Milling tool wear sample.
Tool blade image: 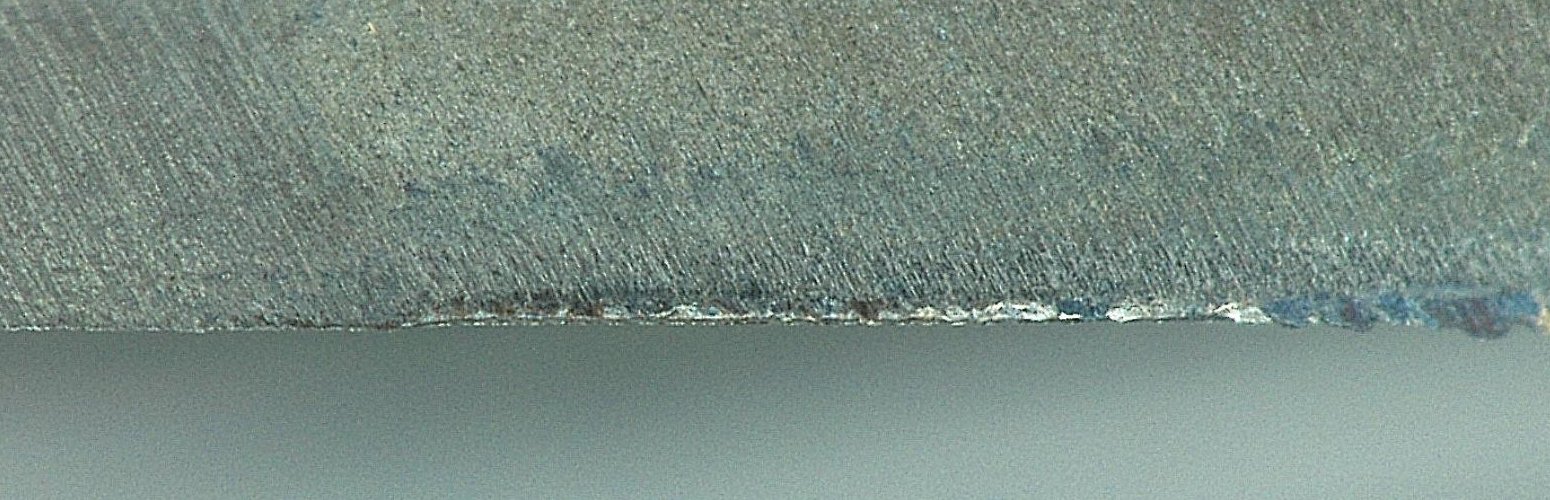
Chip image: 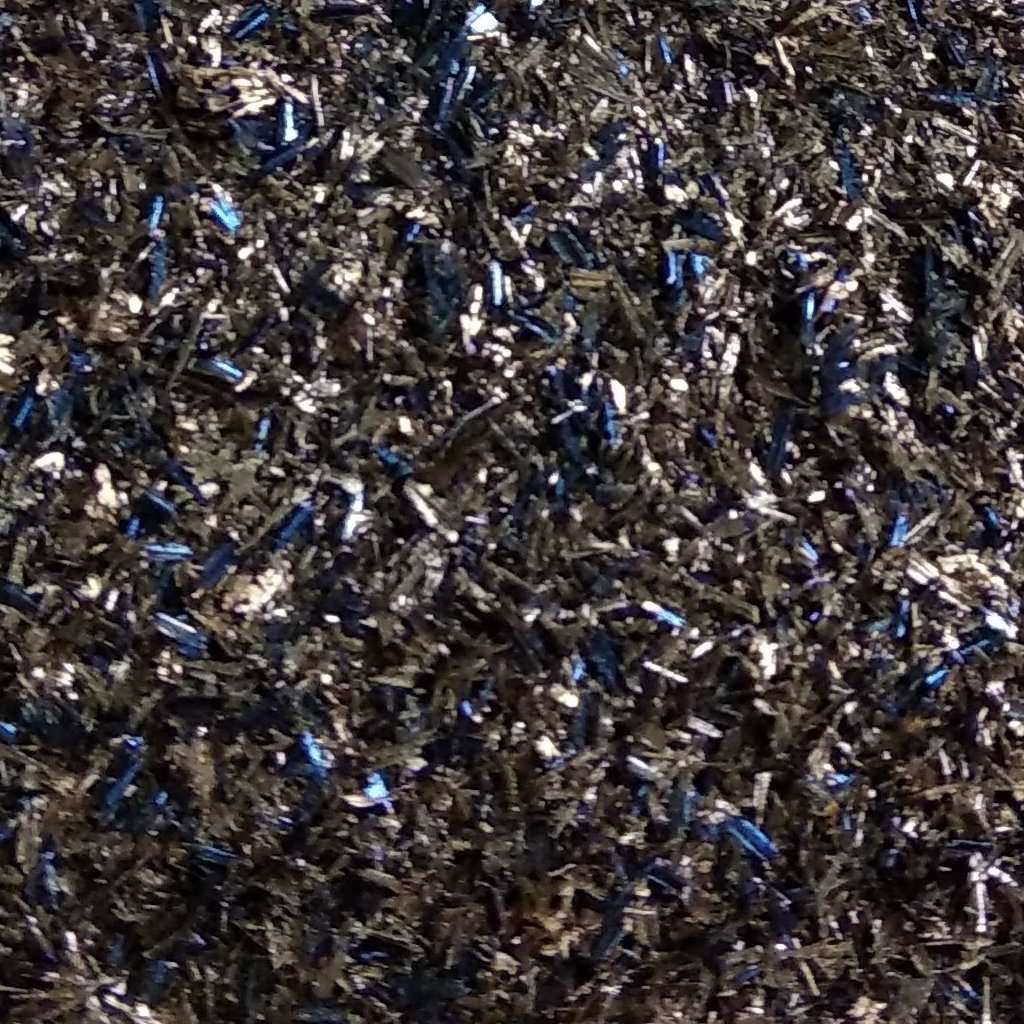
Workpiece image: 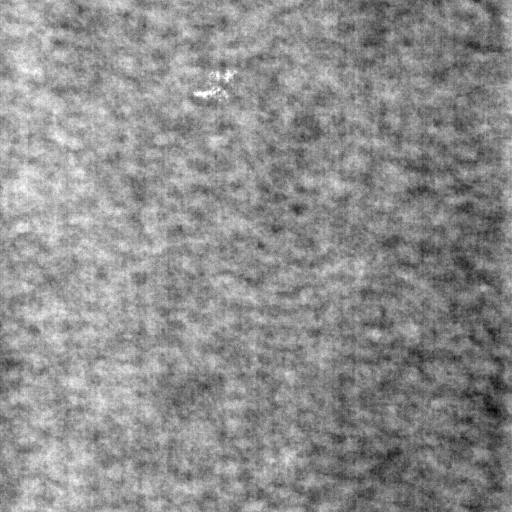
Tool wear state: dulled
Gaps: 13.59
Flank wear: 103.2
Overhang: 9.44
Force-signal Mel-spectrograms (X, Y, Z axes): 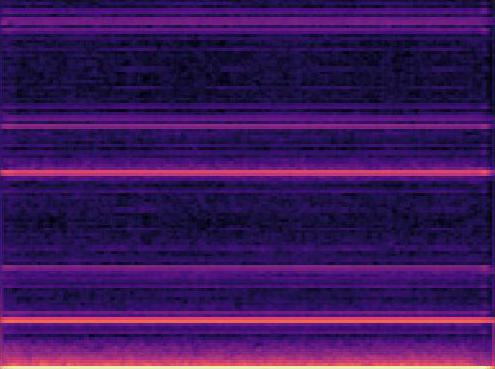 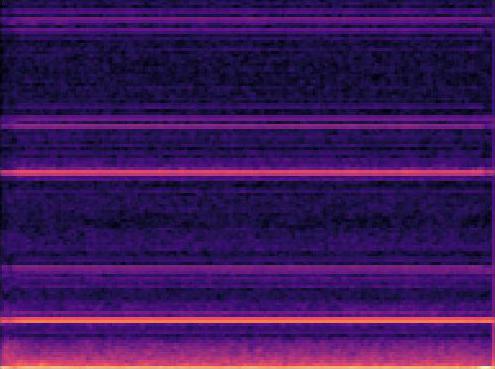 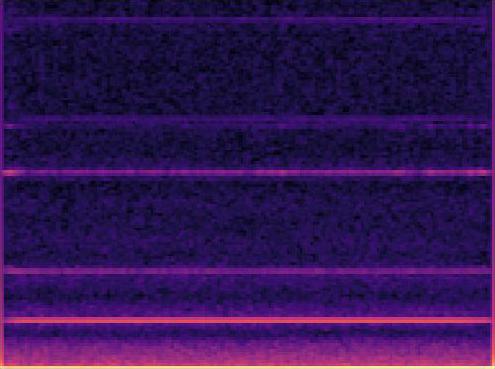
Force-signal scalograms (X, Y, Z axes): 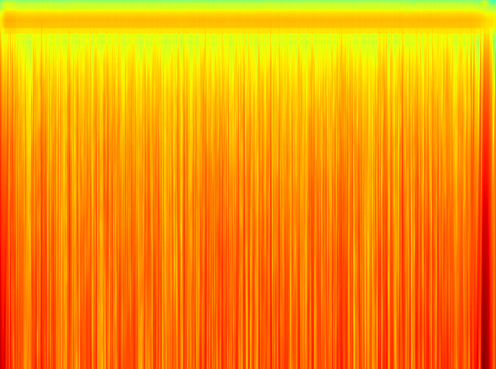 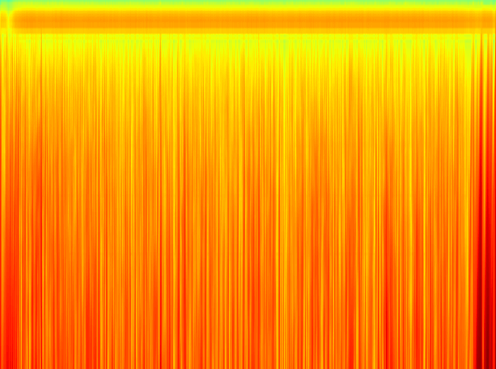 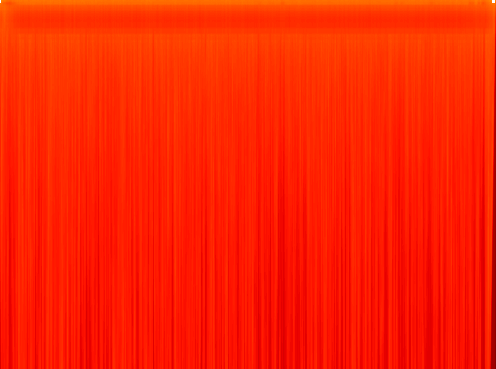
Force phase: steady_state_stabilization_wear